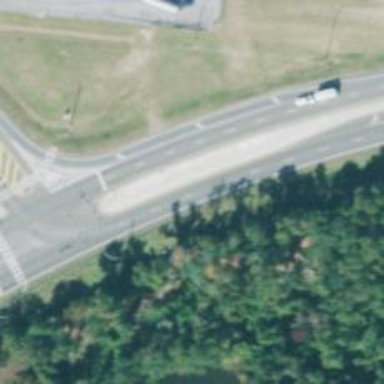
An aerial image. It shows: This image shows trunk highway that functions as expressway.